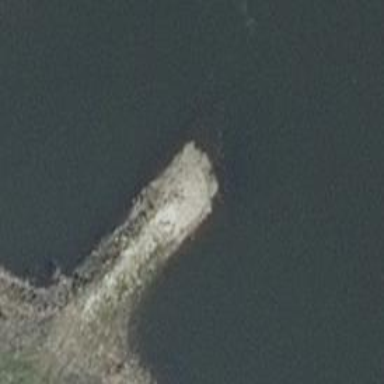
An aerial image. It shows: Breakwater structure.